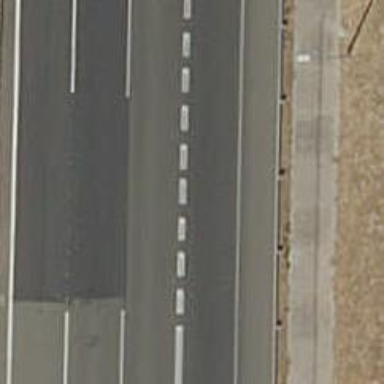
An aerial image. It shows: Motorway.